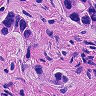
Metastatic tissue present: yes